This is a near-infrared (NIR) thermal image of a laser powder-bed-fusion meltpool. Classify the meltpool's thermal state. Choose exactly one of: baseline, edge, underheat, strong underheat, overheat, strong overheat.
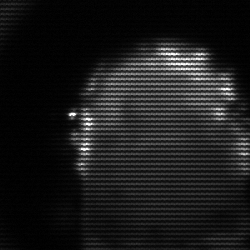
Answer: baseline